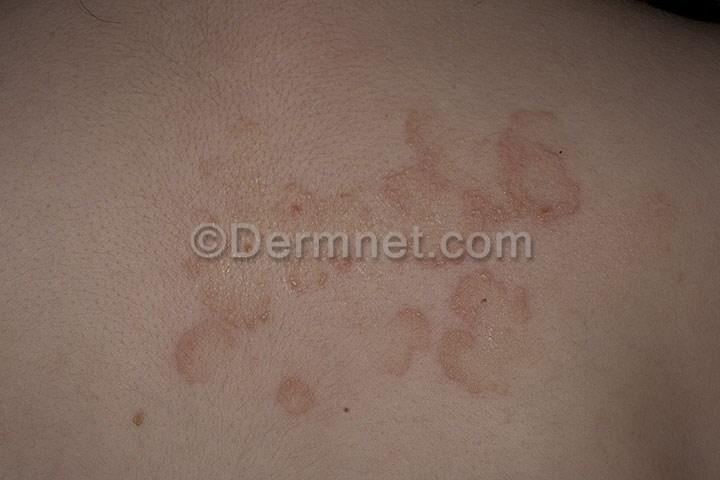
Disease: Urticaria Hives